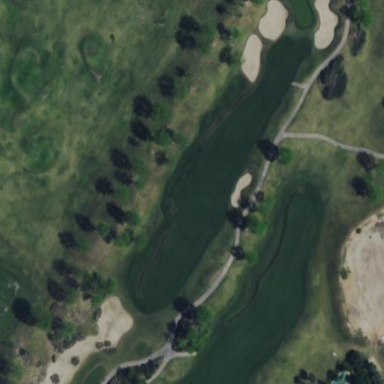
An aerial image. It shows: Grassy area designated as golf fairway.